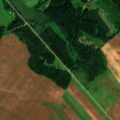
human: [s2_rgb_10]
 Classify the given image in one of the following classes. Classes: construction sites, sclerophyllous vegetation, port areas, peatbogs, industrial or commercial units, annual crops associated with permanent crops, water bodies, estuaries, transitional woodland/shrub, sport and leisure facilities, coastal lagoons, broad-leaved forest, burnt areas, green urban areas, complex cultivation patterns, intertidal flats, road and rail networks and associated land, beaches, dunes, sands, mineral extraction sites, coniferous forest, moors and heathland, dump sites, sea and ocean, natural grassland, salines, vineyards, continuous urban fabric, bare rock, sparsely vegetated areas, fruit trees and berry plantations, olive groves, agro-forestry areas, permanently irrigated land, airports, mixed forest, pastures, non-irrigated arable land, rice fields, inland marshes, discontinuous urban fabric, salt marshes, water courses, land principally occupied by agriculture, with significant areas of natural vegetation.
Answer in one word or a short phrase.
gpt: non-irrigated arable land, pastures, complex cultivation patterns, coniferous forest, mixed forest, transitional woodland/shrub